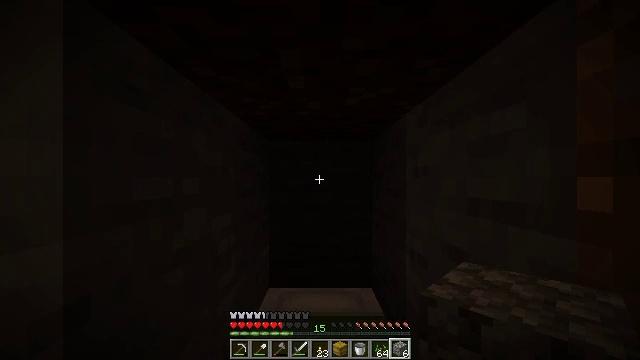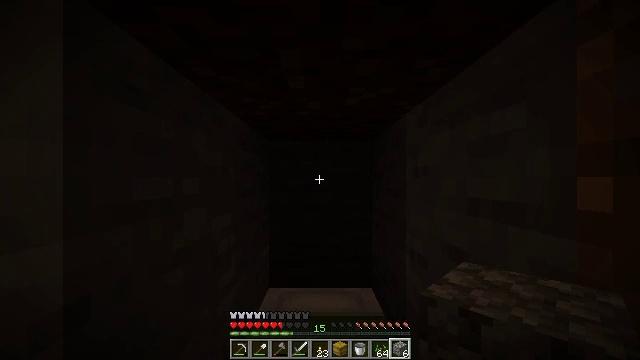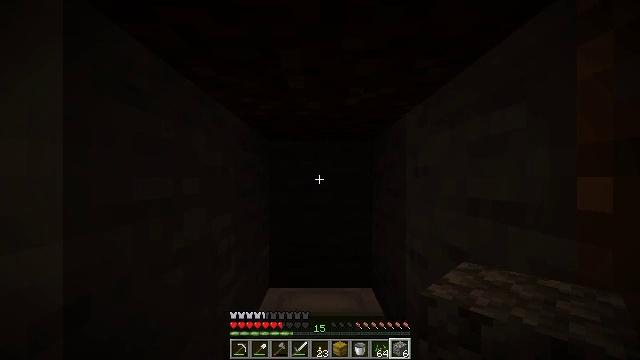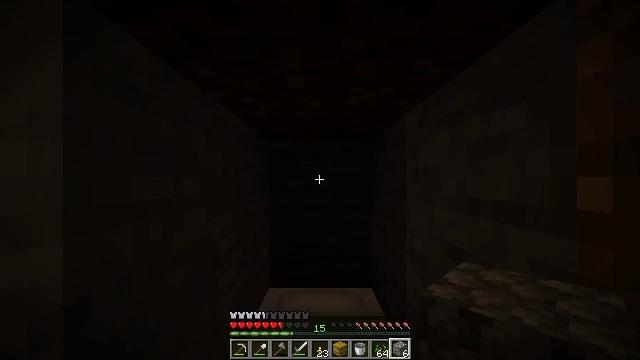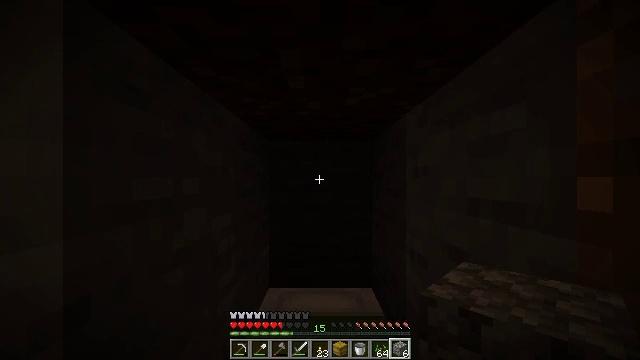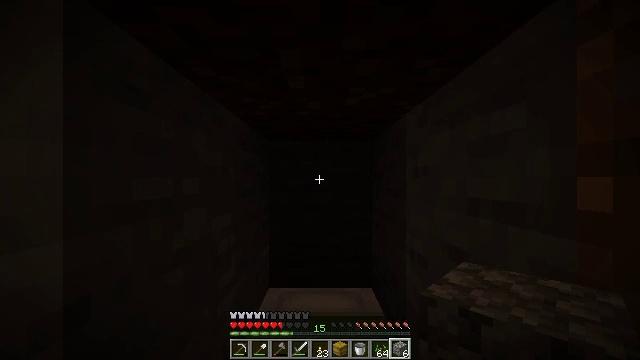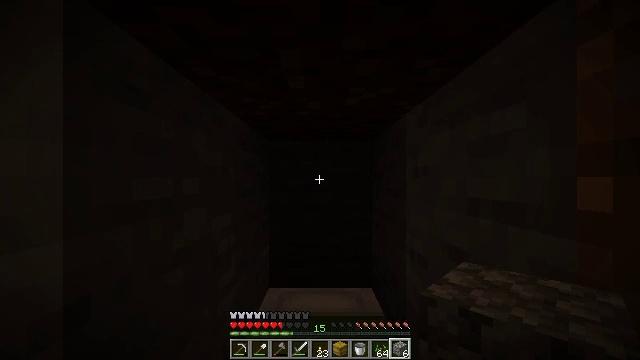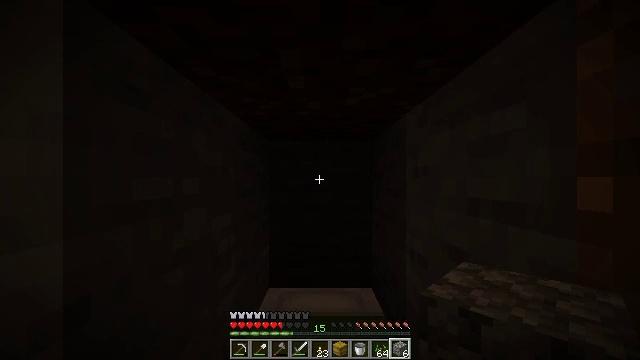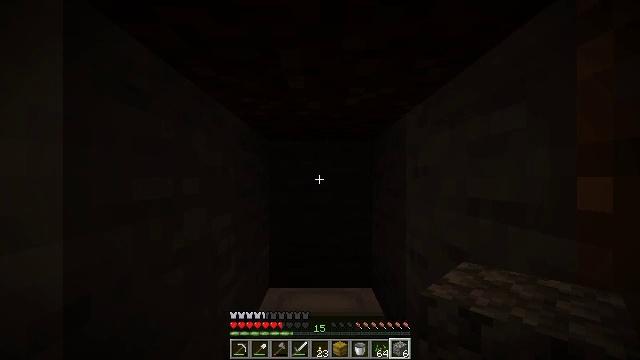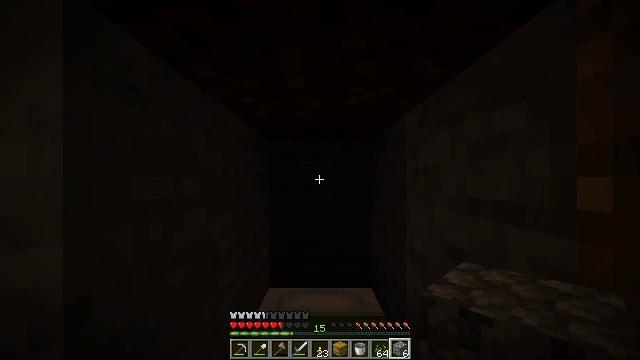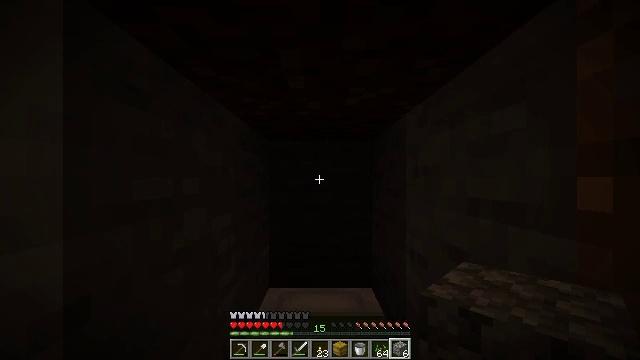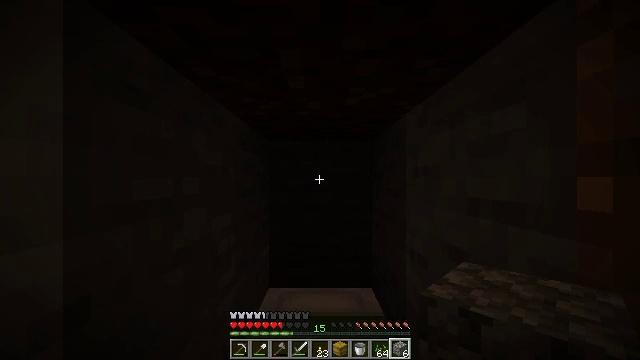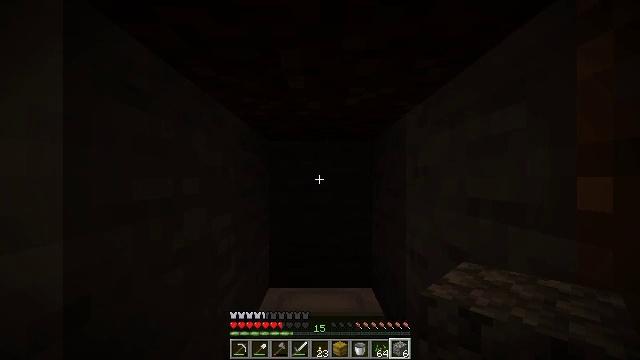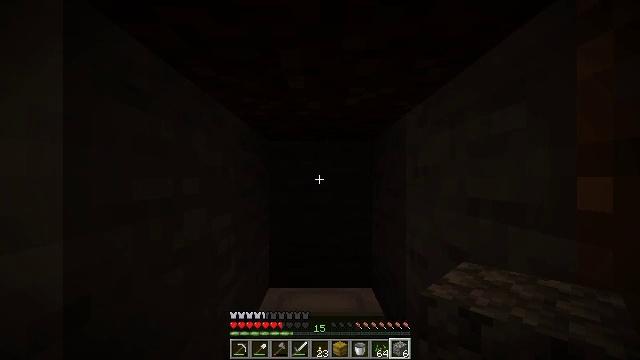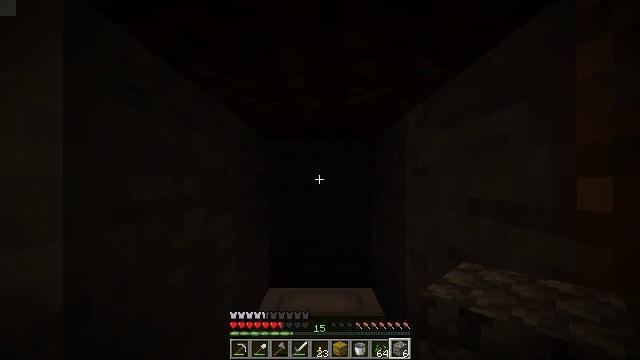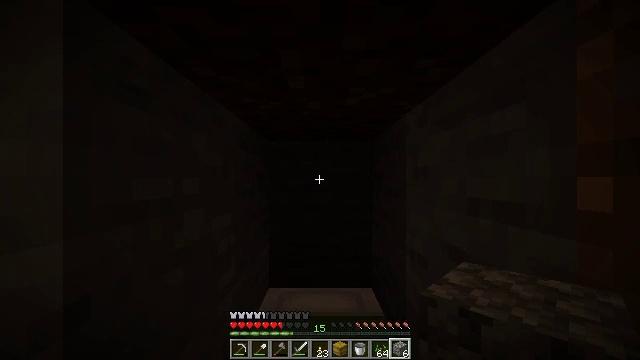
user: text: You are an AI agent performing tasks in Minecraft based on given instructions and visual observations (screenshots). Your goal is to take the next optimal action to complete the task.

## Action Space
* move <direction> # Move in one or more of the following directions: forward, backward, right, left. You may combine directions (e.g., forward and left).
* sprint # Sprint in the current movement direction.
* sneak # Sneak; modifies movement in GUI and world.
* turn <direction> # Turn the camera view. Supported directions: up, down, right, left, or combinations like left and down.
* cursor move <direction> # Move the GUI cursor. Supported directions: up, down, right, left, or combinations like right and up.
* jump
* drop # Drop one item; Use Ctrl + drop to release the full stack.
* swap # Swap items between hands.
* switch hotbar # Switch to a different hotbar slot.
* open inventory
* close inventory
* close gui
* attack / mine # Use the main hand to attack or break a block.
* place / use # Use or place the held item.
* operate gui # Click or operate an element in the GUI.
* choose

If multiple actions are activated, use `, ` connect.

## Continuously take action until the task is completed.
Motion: motion action
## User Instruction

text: Collect the lime bed for later use.
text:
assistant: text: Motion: no_op
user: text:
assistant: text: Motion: no_op
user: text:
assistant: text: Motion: no_op
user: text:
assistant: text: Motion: no_op
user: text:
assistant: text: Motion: no_op
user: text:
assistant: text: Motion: no_op
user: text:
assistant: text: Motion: no_op
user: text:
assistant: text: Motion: no_op
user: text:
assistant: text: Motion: no_op
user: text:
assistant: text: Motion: no_op
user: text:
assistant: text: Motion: no_op
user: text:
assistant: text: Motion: no_op
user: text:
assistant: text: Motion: no_op
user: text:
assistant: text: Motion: no_op
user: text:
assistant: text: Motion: no_op
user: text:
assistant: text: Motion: no_op
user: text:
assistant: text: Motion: no_op
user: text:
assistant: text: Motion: no_op
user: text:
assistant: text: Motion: no_op
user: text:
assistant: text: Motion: no_op
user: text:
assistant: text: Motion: no_op
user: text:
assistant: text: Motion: no_op
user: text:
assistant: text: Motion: no_op
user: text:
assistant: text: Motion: no_op
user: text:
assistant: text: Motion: no_op
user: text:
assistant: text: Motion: no_op
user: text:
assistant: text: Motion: no_op
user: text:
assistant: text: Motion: no_op
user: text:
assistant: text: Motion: no_op
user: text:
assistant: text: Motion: no_op